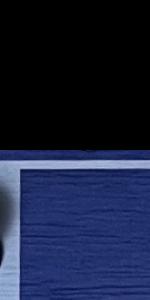
Label: Empty